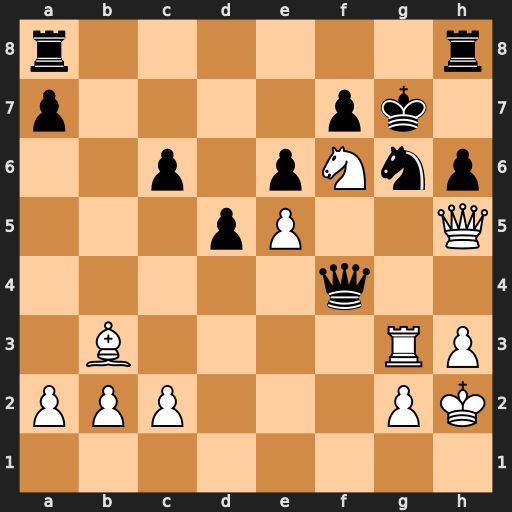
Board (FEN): r6r/p4pk1/2p1pNnp/3pP2Q/5q2/1B4RP/PPP3PK/8
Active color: w
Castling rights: -
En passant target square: -
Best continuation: Qxg6+ fxg6 Nh5+ Kf7 Nxf4